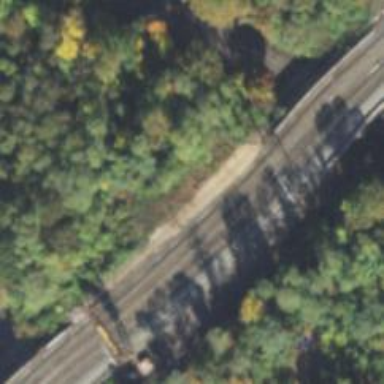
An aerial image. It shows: Railway track with contact line for electrification.